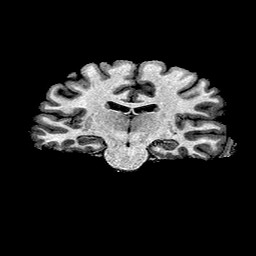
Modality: T1w
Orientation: sagittal
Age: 26
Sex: male
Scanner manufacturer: ge
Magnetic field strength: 3 T
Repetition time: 7.66 s
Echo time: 0.003476 s